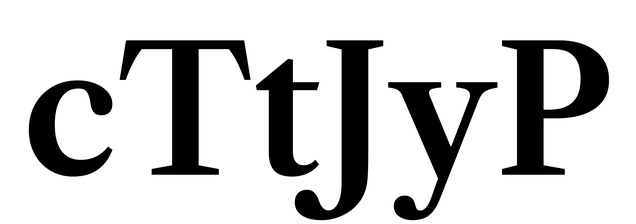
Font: LibreCaslonText_SemiBold